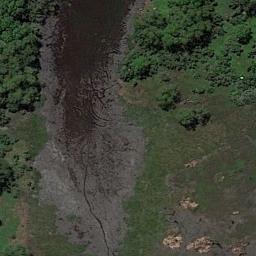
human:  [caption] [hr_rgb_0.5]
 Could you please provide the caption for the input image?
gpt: There are many green plants on the wetlands .

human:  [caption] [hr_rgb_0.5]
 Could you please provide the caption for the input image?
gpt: There are a few brown bare lands in the river in a wetland with sparse green plants on the bare lands .

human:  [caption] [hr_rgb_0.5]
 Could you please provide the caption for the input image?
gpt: There are two lakes of similar size in this wetland .

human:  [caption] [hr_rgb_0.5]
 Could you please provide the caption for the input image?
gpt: The wetland consists of bare land, Green plants and water .

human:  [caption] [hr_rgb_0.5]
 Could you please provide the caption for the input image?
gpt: There are some green trees on the wetland .